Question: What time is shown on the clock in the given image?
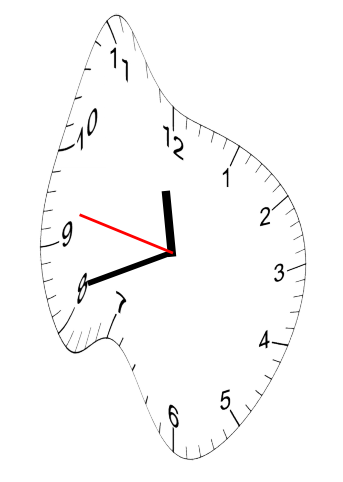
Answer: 11:41:47